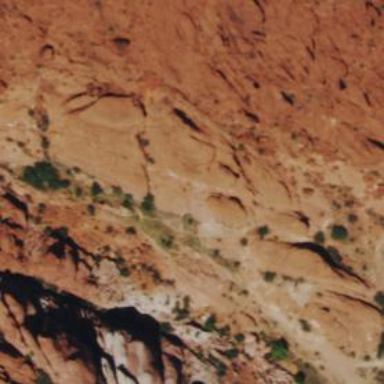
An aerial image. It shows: Natural cliff.